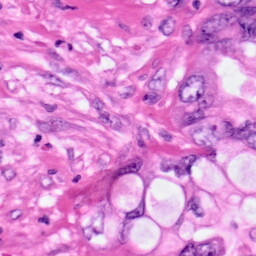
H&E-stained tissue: Pancreatic